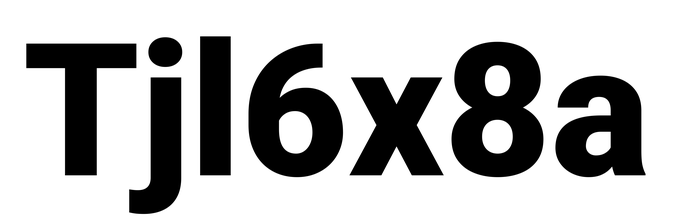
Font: Roboto_Black